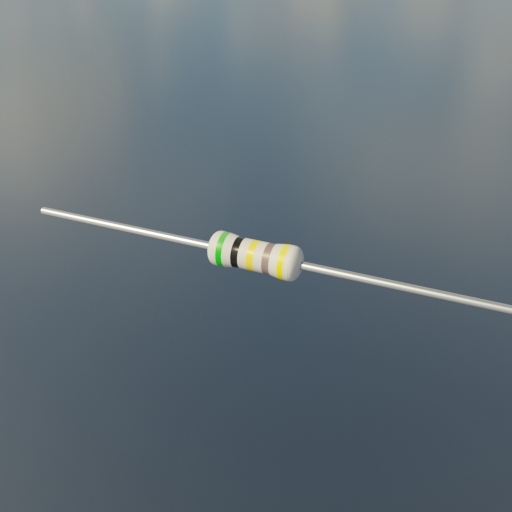
Resistor colour bands (in order): green, black, yellow, gray, yellow